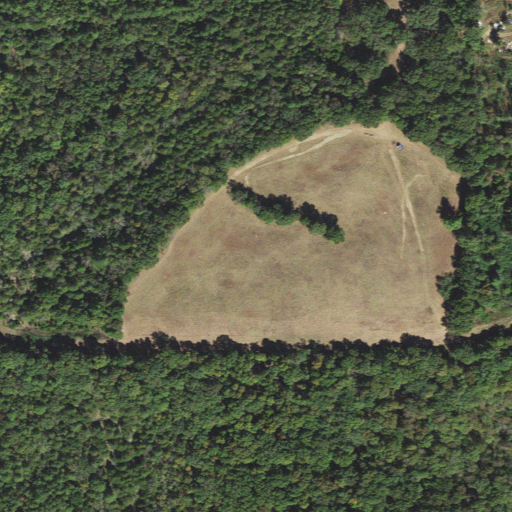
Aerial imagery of mountain in Arkansas named Buckalew Hill containing deciduous forest, mixed forest, evergreen forest, pasture, grassland, and shrub